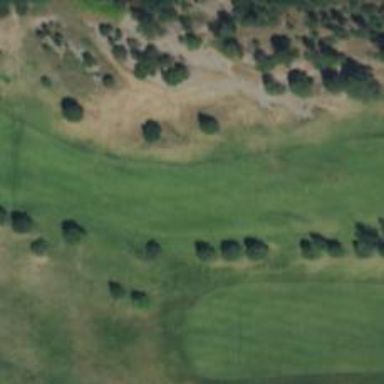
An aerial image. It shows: Golf hole.